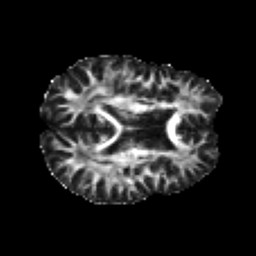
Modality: FA
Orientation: axial
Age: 20
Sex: male
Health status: healthy
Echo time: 0.074 s